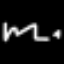
Label: squiggle